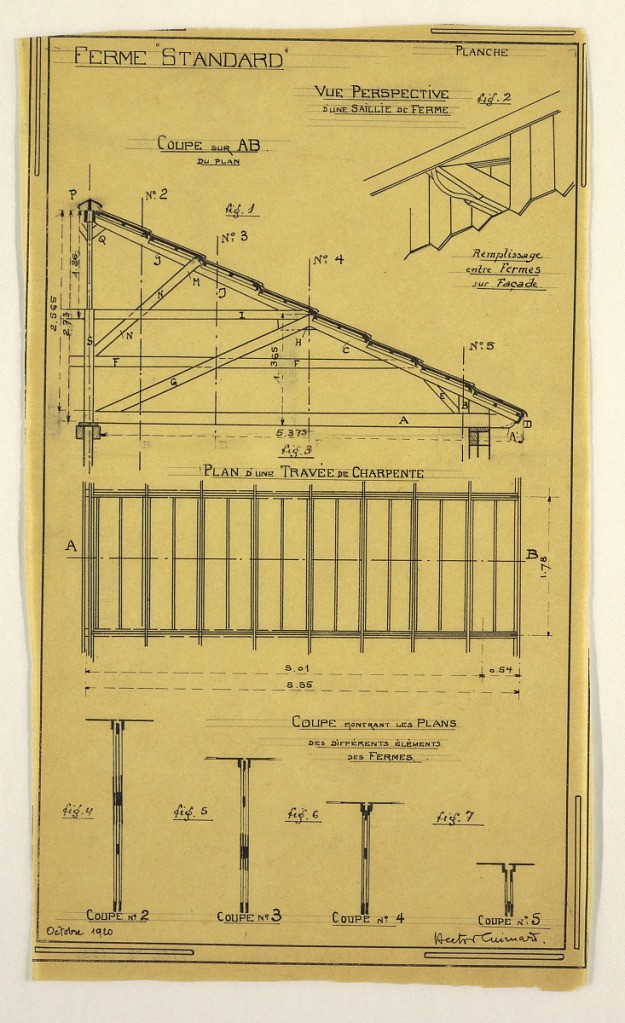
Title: Design for a Mass-Operational House Designed by Hector Guimard, Support Construction
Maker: Hector Guimard, French, 1867–1942
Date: October 1920
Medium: Pen and black ink, graphite on tracing paper
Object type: Drawing
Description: Design for a mass-operational house by Guimard, detailing support construction.